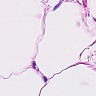
Metastatic tissue present: no